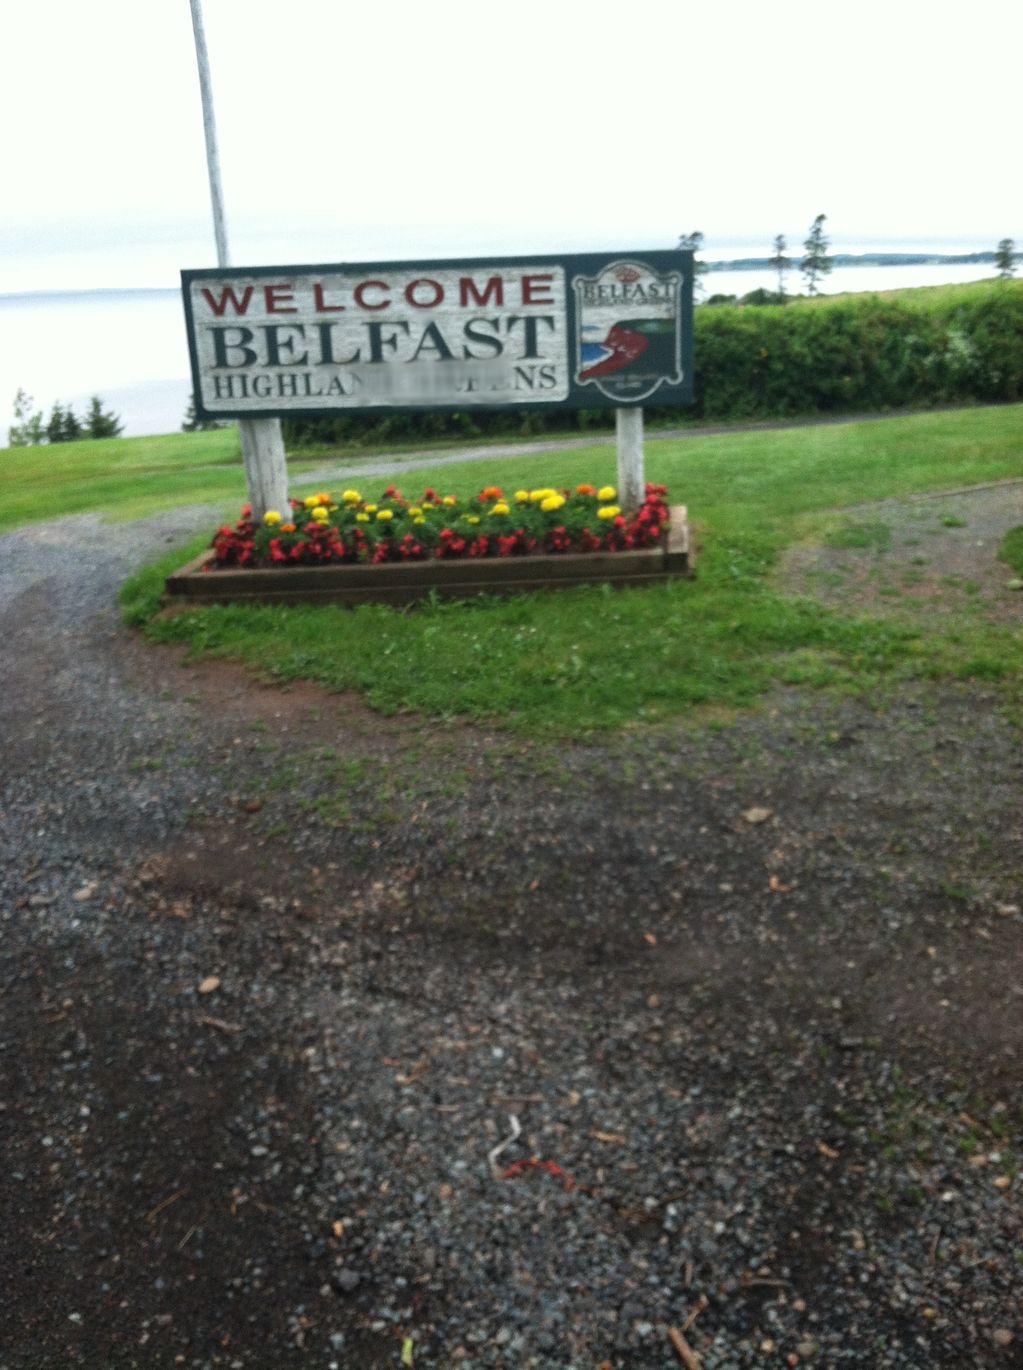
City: charlottetown